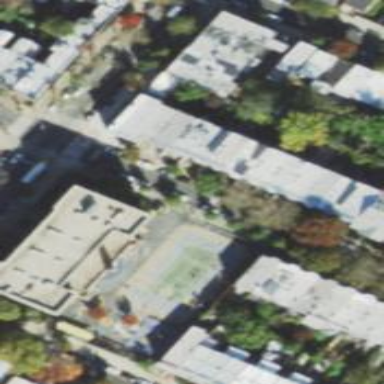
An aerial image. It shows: School building.